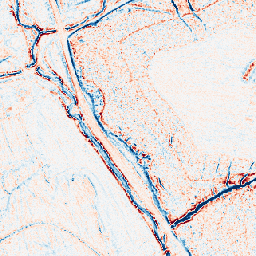
Category: edge_preserving
Decomposition family: anisotropic_diffusion
Decomposition parameters: iterations: 10
kappa: 30
gamma: 0.1
Upsampling method: area
Upsampling parameters: scale: 8
Upsampling scale: 8